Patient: sex M, age 42
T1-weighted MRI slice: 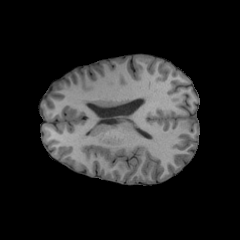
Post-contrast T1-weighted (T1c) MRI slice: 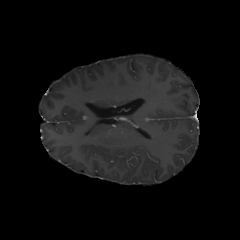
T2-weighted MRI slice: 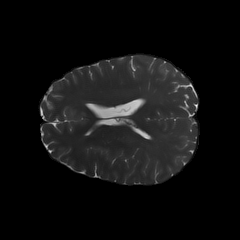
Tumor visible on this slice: no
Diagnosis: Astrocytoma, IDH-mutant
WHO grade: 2